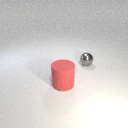
small gray metal sphere behind large red rubber cylinder